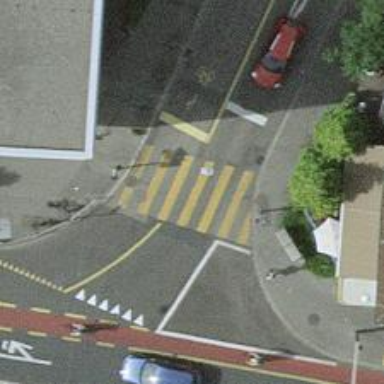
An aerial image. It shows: Road crossing with traffic signals.